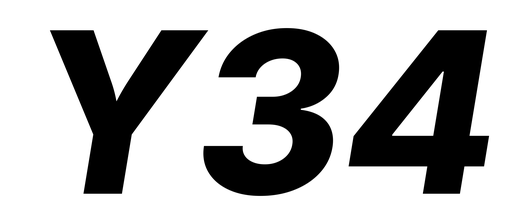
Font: Inter-Italic_ExtraBold_Italic